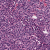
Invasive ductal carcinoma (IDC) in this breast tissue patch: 1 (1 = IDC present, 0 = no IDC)